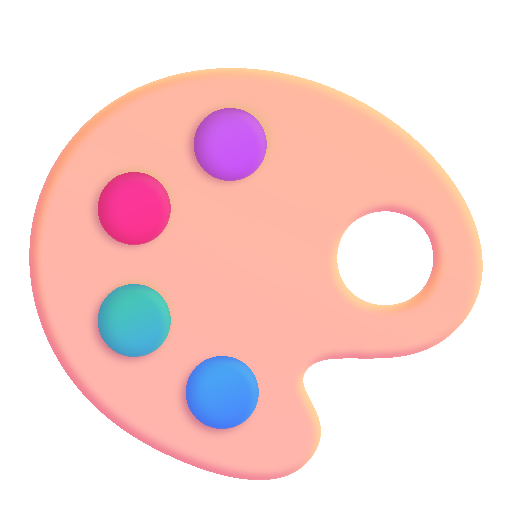
artist palette color